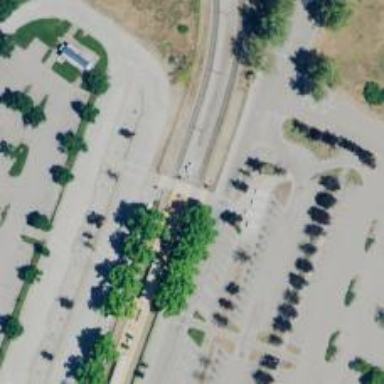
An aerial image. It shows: Railway crossing.